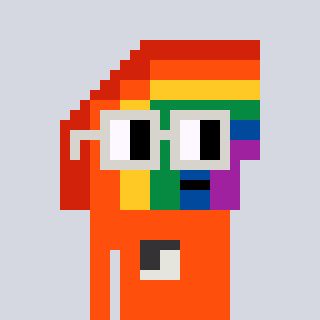
a pixel art character with square light gray glasses, a rainbow-shaped head and a orange-colored body on a cool background